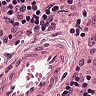
Metastatic tissue present: no